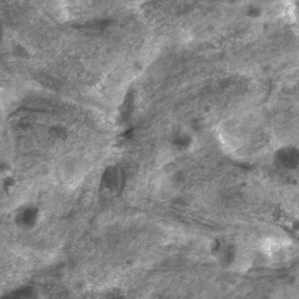
Label: non_frost